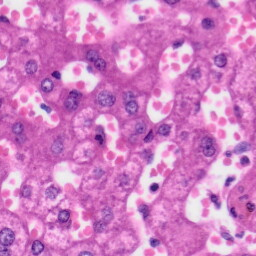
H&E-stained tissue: Liver